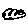
Label: cloud